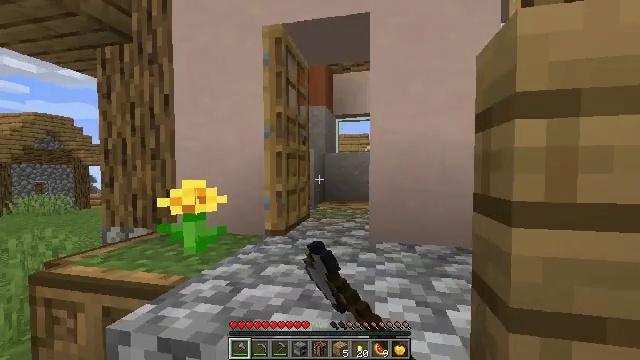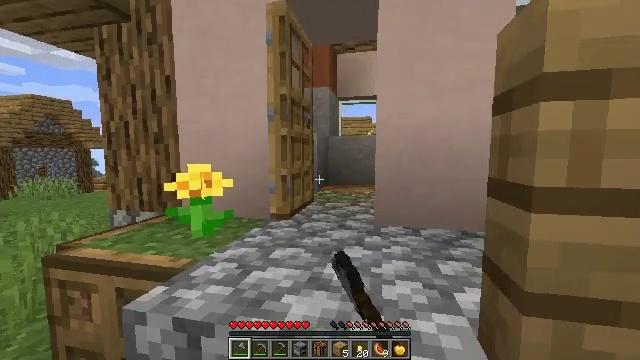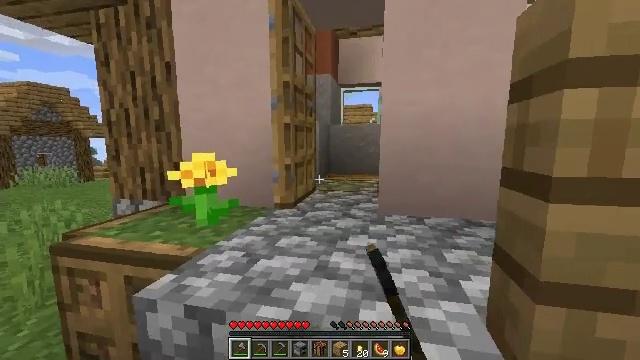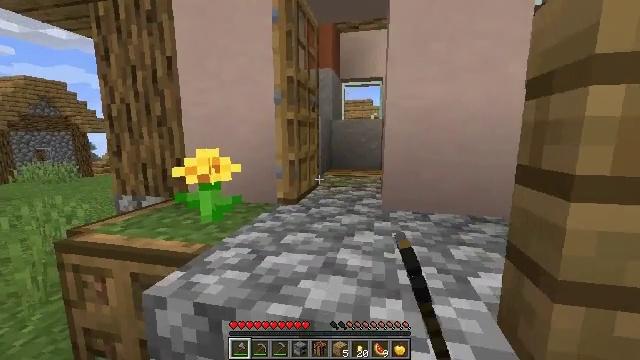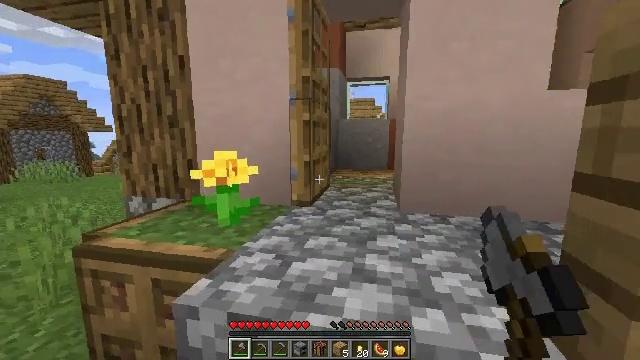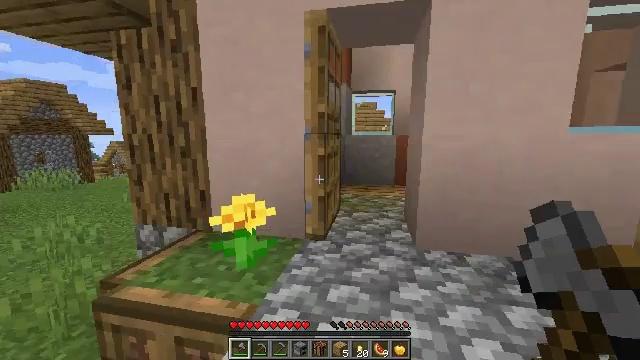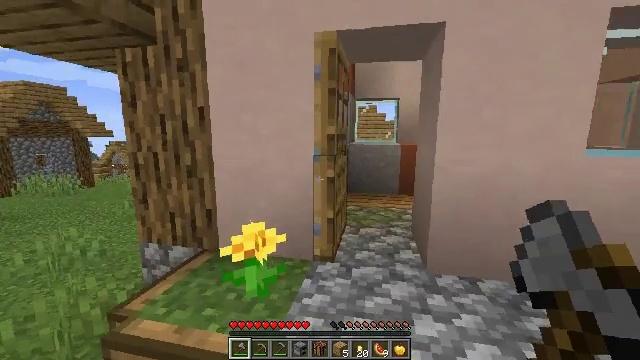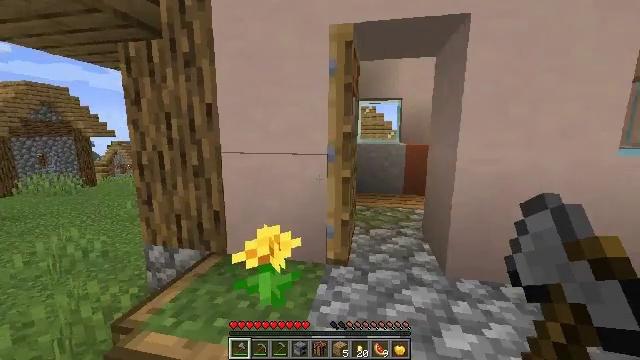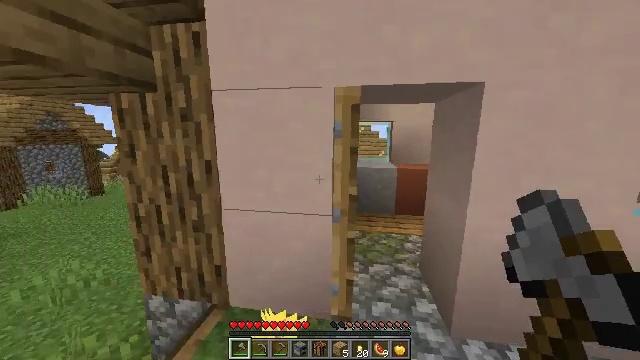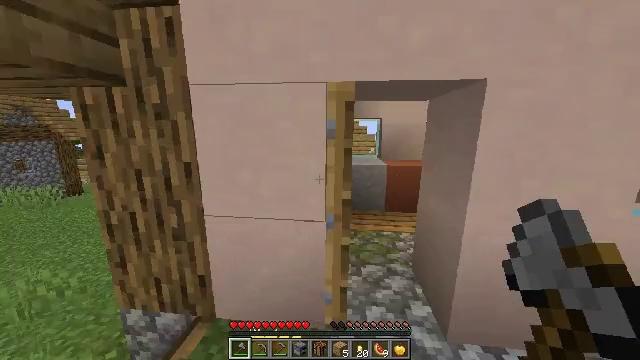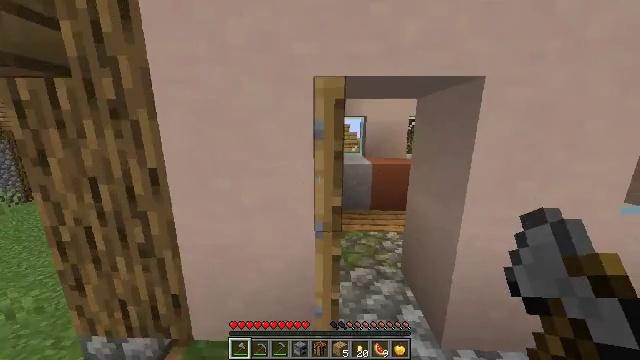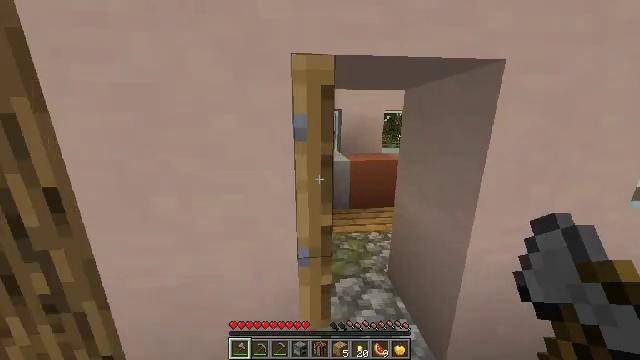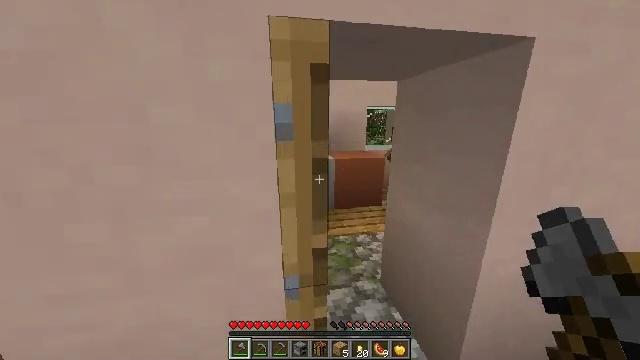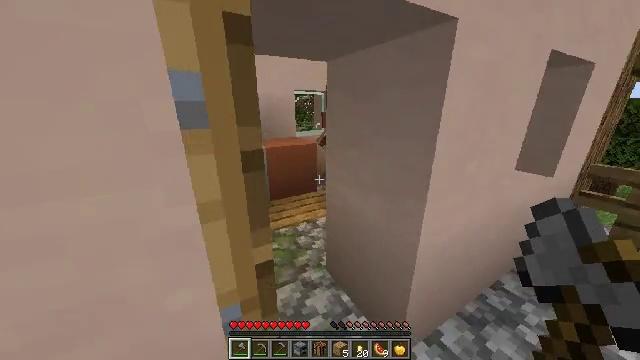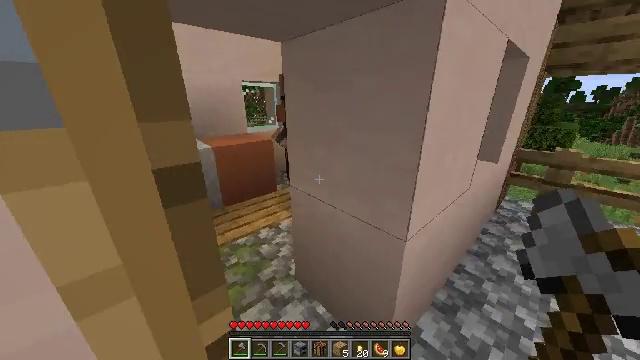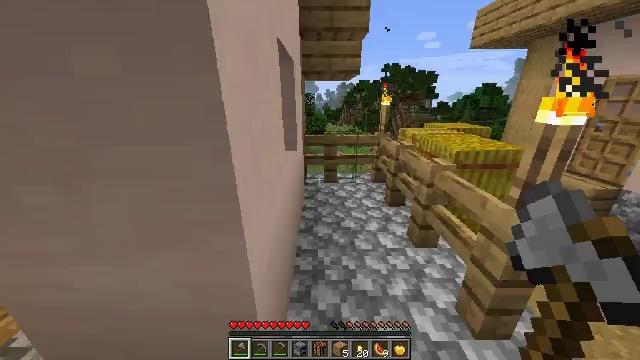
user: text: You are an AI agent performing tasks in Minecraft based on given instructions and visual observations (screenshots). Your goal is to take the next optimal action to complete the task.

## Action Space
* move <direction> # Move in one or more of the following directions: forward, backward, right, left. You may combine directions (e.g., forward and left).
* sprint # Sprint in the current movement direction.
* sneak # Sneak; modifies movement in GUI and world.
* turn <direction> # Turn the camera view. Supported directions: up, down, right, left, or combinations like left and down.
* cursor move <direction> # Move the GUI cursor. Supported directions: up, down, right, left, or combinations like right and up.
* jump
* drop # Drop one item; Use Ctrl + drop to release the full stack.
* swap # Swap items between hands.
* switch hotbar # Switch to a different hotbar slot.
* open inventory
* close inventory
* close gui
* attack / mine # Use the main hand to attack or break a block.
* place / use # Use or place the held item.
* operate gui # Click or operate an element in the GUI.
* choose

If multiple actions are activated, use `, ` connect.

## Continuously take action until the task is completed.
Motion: motion action
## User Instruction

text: Gather hay blocks from the farm.
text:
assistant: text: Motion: move forward, sprint, turn down, use / place
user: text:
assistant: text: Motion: move forward, sprint, turn down, use / place
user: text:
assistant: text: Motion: move forward and move left, sprint, turn down
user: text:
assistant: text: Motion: move forward and move left, sprint
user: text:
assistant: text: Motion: move forward and move left, sprint
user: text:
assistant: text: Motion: move forward and move left, sprint
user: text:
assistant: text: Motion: move forward, sprint
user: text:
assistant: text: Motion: move forward, sprint, turn right
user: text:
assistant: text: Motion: move forward, sprint, turn right and down
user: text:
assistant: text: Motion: move forward, sprint, turn right
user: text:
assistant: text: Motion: move forward, sprint, turn right and down
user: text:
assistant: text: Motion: move forward, sprint, turn right
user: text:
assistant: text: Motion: move forward, sprint, turn right and down
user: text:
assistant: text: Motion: move forward, sprint, turn right and down
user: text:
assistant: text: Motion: move forward, sprint, turn right
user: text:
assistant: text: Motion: move forward, turn right
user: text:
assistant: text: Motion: move forward, turn right
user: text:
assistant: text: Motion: move forward, turn right
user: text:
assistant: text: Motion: move forward and move right, turn right
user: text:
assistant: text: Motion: move forward and move right
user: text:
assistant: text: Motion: move forward and move right
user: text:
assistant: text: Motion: move forward and move right
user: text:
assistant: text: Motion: move forward and move right
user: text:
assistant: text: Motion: move forward and move right, turn left
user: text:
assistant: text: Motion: move forward and move right, turn left
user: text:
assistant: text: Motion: move forward and move right, turn left and up
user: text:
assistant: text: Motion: move forward, turn left and up
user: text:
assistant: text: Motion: move forward
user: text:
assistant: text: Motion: move forward, turn left
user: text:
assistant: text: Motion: move forward, turn left and up